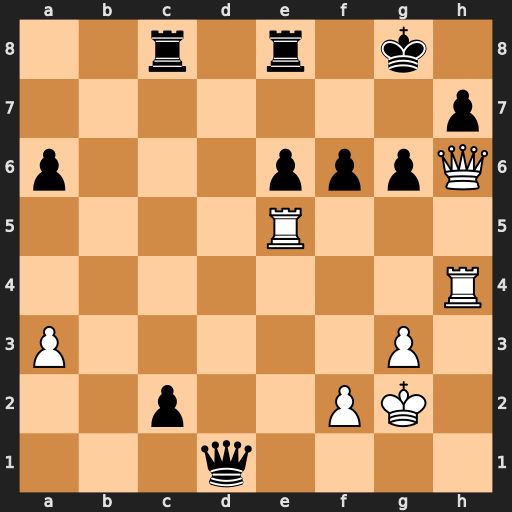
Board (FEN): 2r1r1k1/7p/p3pppQ/4R3/7R/P5P1/2p2PK1/3q4
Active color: w
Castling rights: -
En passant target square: -
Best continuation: Qxh7+ Kf8 Qb7 Qg1+ Kxg1 c1=Q+ Re1